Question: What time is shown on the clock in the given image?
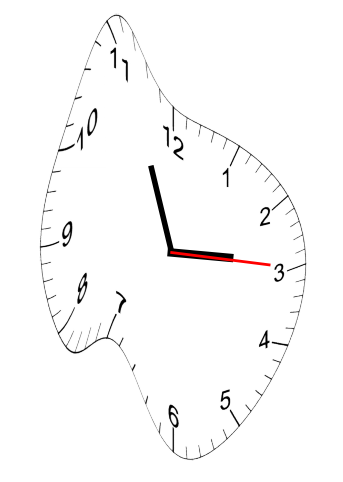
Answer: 02:56:15